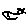
Label: bird